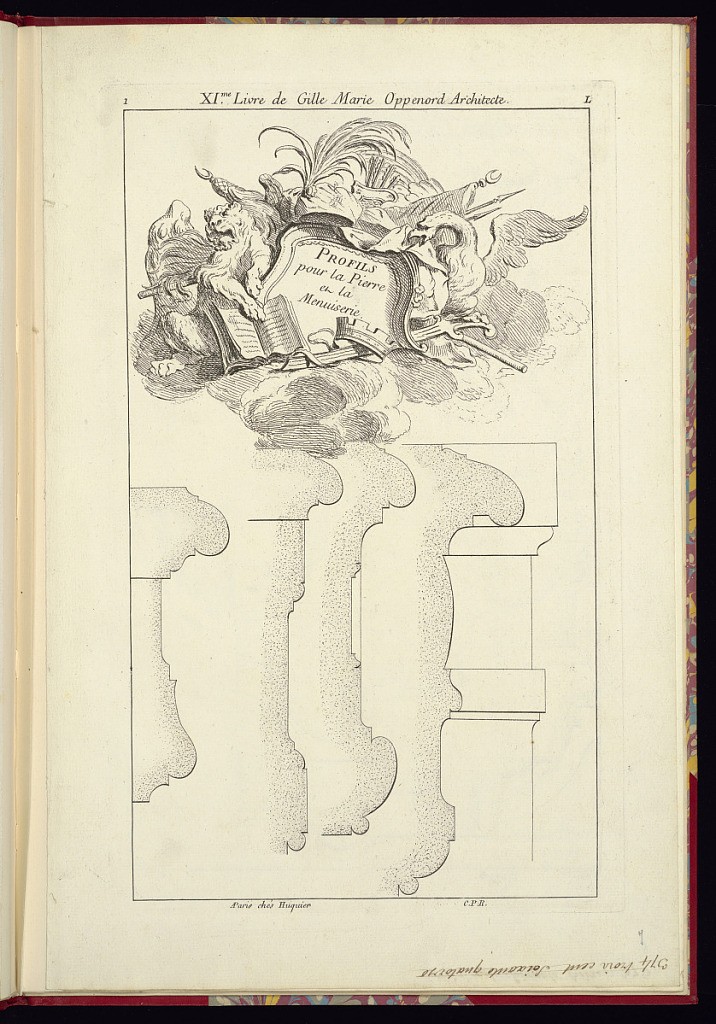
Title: Title Page
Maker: Gilles-Marie Oppenord, French, 1672–1742
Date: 1737–38
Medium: Etching and engraving on laid paper
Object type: Print
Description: Title page for a series of designs for moldings carved from stone or wood, illustrated in profile views. The title is lettered in the upper center within a trophy of arms and armor featuring an eagle, lion, book, crown, turban with feathers, flags, quiver of arrows, sword, shield, and clouds. The lower half of the plate features four designs in profile view of carved moldings in wood or stone. The plate is numbered and signed.